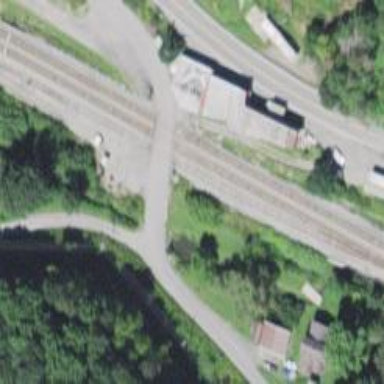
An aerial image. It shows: Railway level crossing.